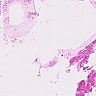
Metastatic tissue present: no